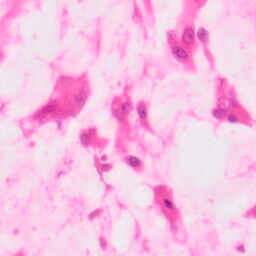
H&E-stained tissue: Colon